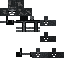
A male skeleton skin with dark skin, wearing brown helmet dressed in a black armor chest and black pants, featuring a closed mouth.